Aerial crown-view tile of a tropical tree (Barro Colorado Island, Panama), acquired 20240813:
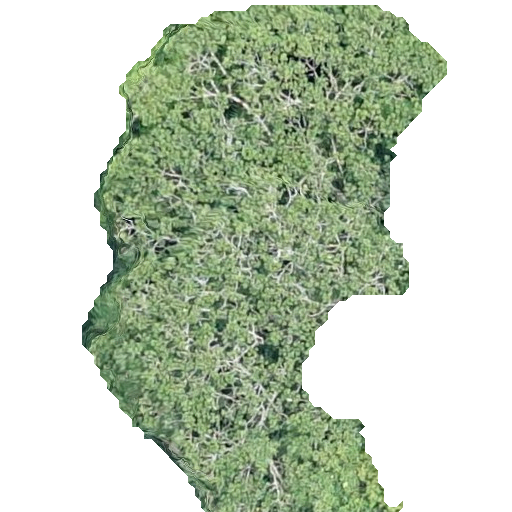
Species: Sterculia apetala
GBIF accepted scientific name: Sterculia apetala
Crown area: 199.886 m²